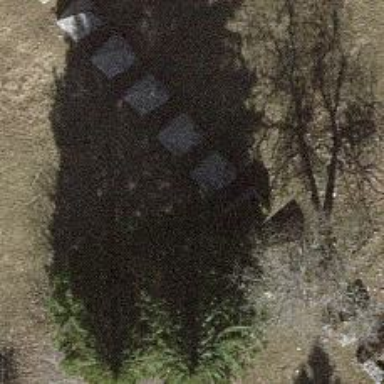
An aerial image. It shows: Single tag "natural: tree."